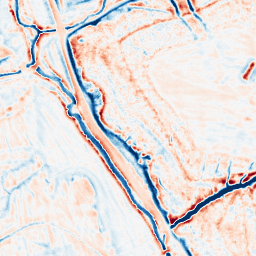
Category: edge_preserving
Decomposition family: bilateral
Decomposition parameters: d: 15
sigma_color: 150
sigma_space: 75
Upsampling method: sinc_hamming
Upsampling parameters: scale: 2
kernel_size: 4
Upsampling scale: 2